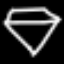
Label: diamond